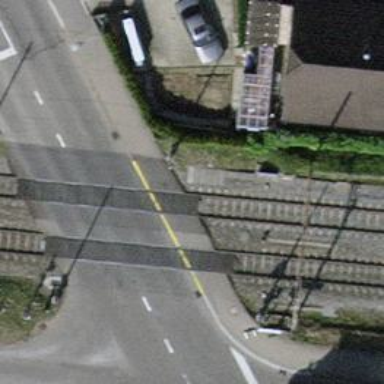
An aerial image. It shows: Railway crossing with full barriers.